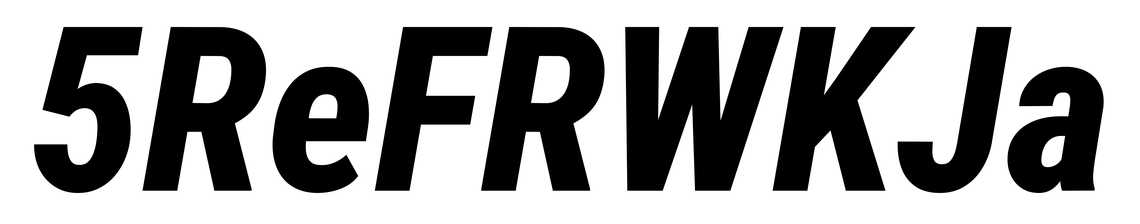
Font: Roboto-Italic_Condensed_ExtraBold_Italic